Interaction volume radius: 5 \u00c5
Interaction volume height: 25 \u00c5
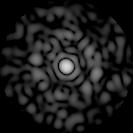
Disorder parameter: 0.8537